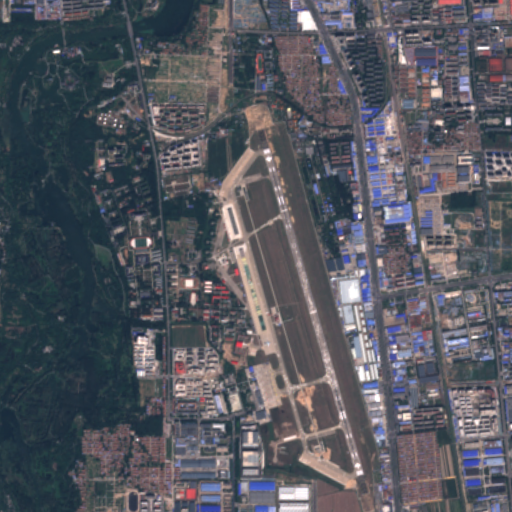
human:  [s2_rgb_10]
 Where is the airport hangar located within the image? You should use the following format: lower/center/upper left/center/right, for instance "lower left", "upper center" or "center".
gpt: The airport hangar is located in the center of the image.
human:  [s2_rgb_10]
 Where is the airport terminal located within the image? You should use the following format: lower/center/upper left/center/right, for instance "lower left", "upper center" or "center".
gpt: The airport terminal is located in the lower center of the image.
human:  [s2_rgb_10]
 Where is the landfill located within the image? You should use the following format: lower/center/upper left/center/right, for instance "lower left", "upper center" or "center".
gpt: There is no landfill in the image.